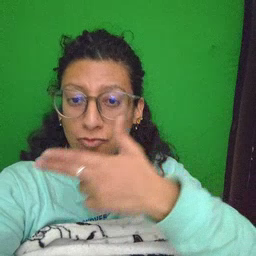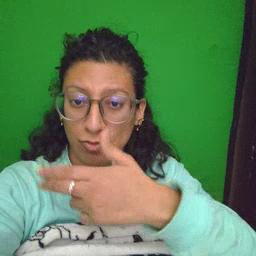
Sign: scissors